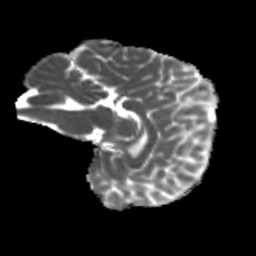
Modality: MD
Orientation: sagittal
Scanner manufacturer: siemens
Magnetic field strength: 3 T
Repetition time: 4 s
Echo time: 0.0594 s